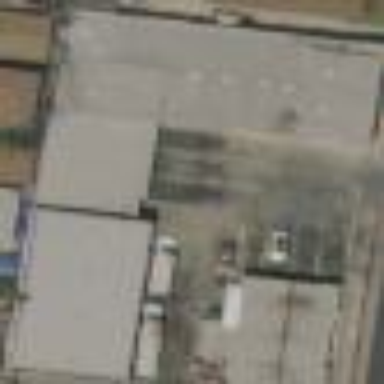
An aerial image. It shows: Factory building.